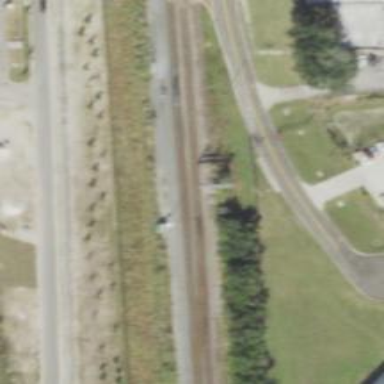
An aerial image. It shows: Outdoor signal box along the railway.